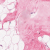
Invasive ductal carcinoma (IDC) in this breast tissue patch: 0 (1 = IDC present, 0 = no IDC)